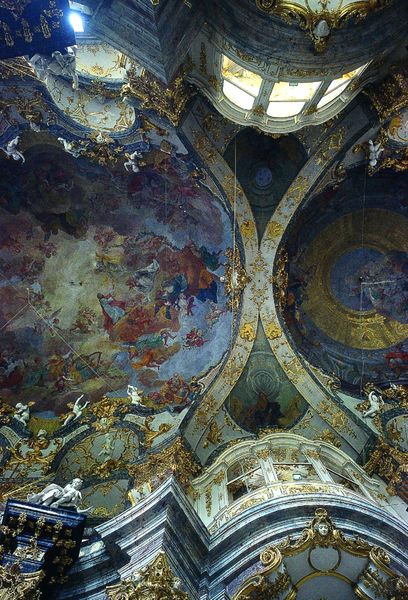
Titel: Hofkirche der Residenz zu Würzburg
Künstler: Johann Lukas von Hildebrandt
Standort: Würzburg, Residenz (EU - D - B)
Schlagwörter: blau, bunt, fenster, licht, architektur, barock, kirche, gold, decke, rund, engel, skulptur, bogen, italien, figuren, kuppel, stuck, gewölbe, vergoldet, fresken, kapelle, fresko, putten, bund, deckenmalerei, stick, sixtinische